Question: I have seen lots of people implementing the 'Fast Poisson Disk Sampling' algorithm a.k.a Bridson (<URL>.
However, I haven't found anyone implementing it on a real dataset. Let's say, someone has a predefined dataset.

I would like to give my poisson disk algorithm the coordinates of the points with the amount of points I want to sample with a certain condition on the radius. Has anyone done this before? Is it doable? Any help is appreciated.
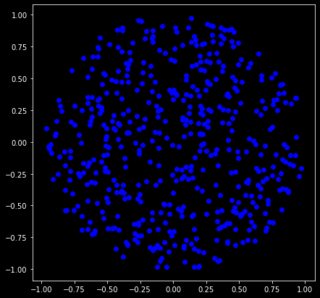
Answer: Below is the code with examples posted on my github.
<URL>
The code is not finalized yet, however, so far it works.
<URL>
<URL>